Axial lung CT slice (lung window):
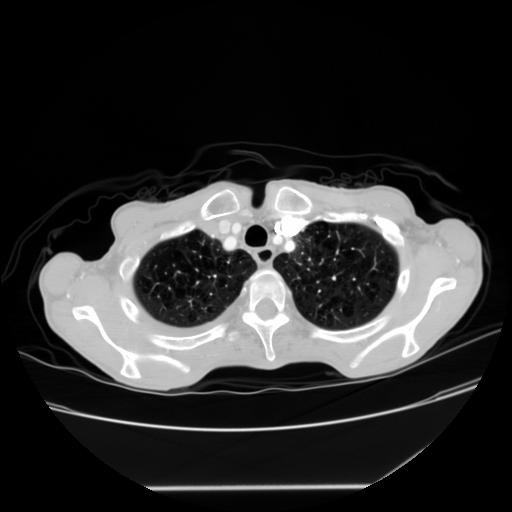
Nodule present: no